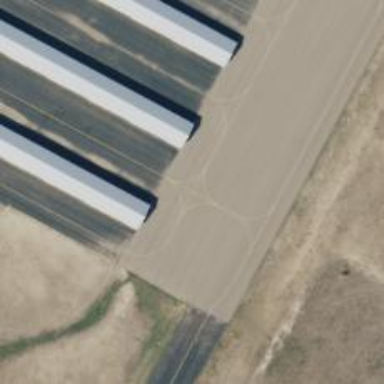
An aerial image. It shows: View of taxiway at the airport.